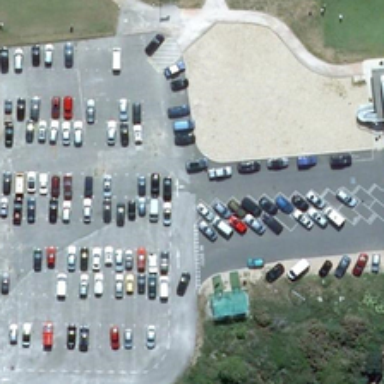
This is a parking, grassland, road, trees and many cars .